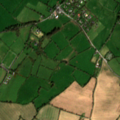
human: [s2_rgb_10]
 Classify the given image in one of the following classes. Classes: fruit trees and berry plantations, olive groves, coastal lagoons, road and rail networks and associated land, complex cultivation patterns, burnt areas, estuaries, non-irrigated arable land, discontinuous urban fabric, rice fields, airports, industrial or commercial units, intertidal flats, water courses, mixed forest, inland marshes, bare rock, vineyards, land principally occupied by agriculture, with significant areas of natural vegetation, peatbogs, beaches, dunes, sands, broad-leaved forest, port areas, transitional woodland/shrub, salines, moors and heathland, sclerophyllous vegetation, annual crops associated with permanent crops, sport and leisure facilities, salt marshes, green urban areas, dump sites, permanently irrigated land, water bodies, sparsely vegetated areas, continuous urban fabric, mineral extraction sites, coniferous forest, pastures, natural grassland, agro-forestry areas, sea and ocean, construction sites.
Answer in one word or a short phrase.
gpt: non-irrigated arable land, pastures